Question:
Here's a screen shot of what I have to do.
I'm really confused, and have no idea where to start.
Any tips?
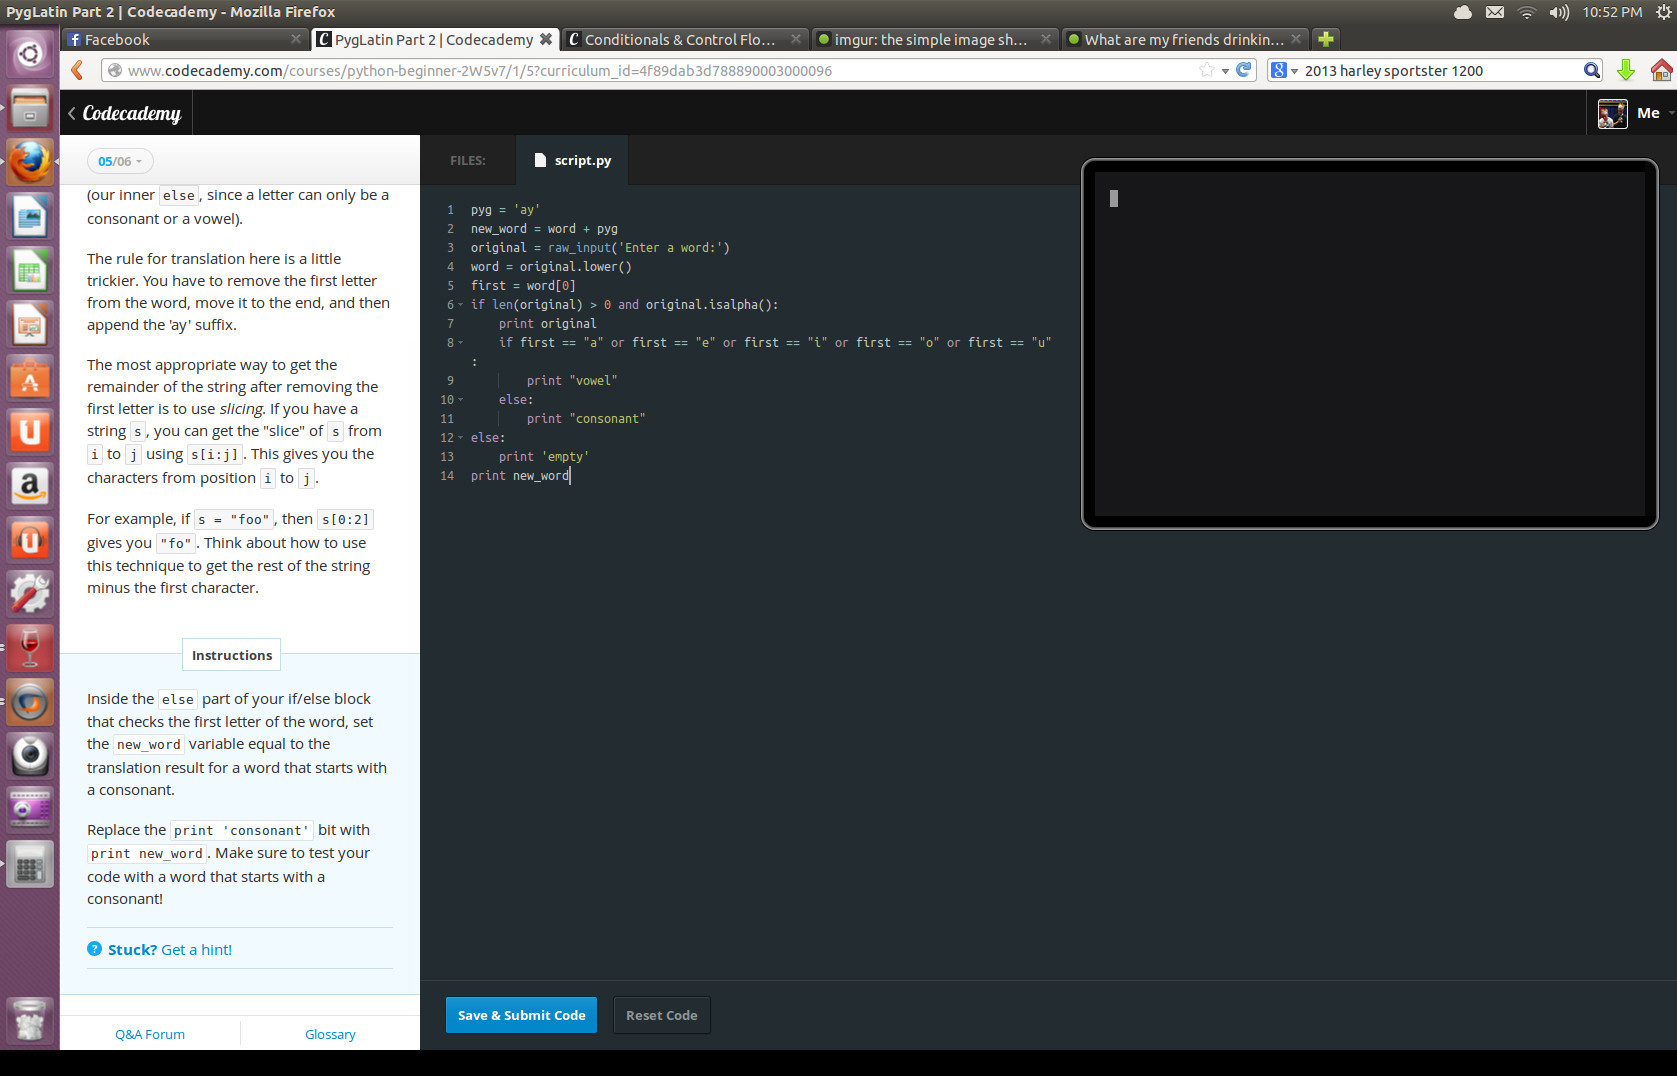
Answer: In Pig Latin, if the word starts with a consonant, then it moves to the end of the string, and you add "ay", right?
Let's say my input is 'banana'. Now, with <URL>:
'''
banana[0] == 'b'
banana[1:] == 'anana'
'''
Now try figure it out from here :)